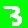
Digit: 3